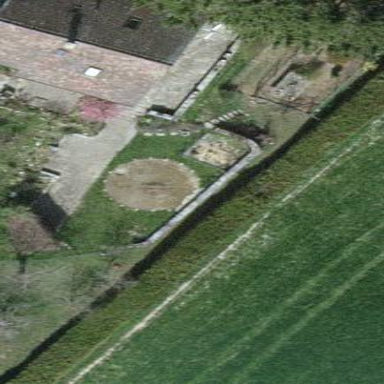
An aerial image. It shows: Farmyard area.